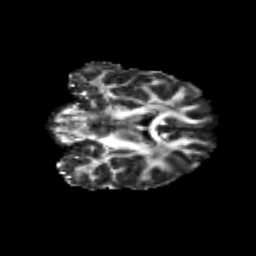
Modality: FA
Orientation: coronal
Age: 24
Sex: male
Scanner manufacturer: siemens
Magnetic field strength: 3 T
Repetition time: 3.5 s
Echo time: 0.113 s